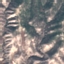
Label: HerbaceousVegetation